Question: In the latest version of internet explorer if you press you can bring up a menu that allows you to view the webpage with a different version of IE.
Is there an equivalent functionality for this in Firefox and Chrome?
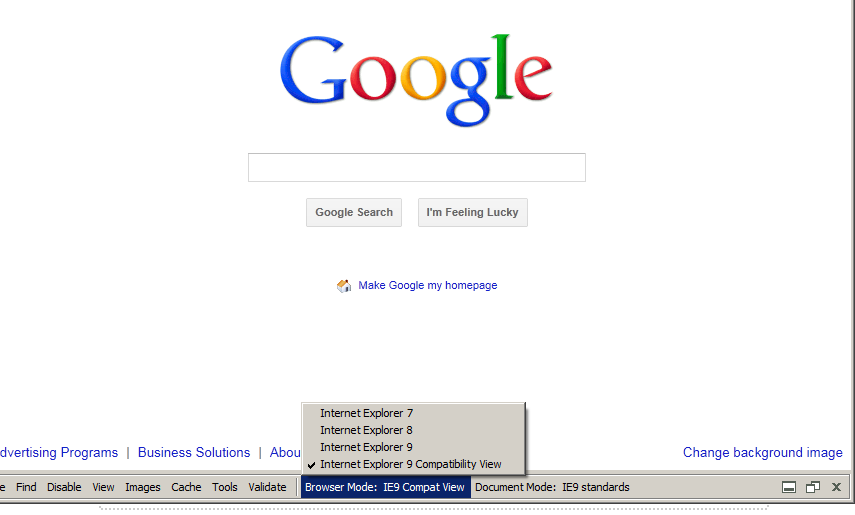
Answer: no, theres no such function (in firefox at least, im not 100% sure about chrome), but maybe something like <URL> helps you out.
on it you can post an url and the site makes screenshots in a lot of different browsers, so you can see layout problems (but note that you cant test functionality this way).